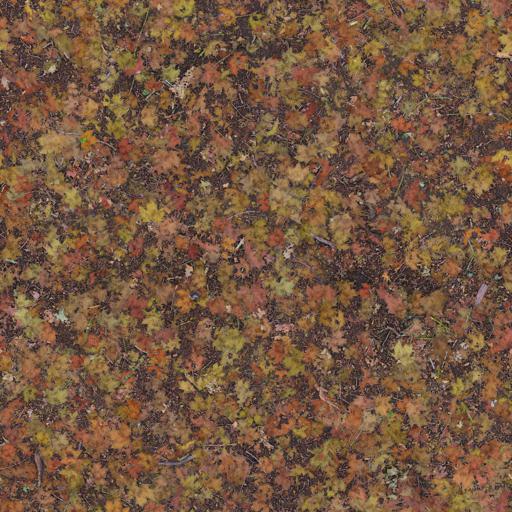
Tags: brown dirt dirty ground leaf leaves mud